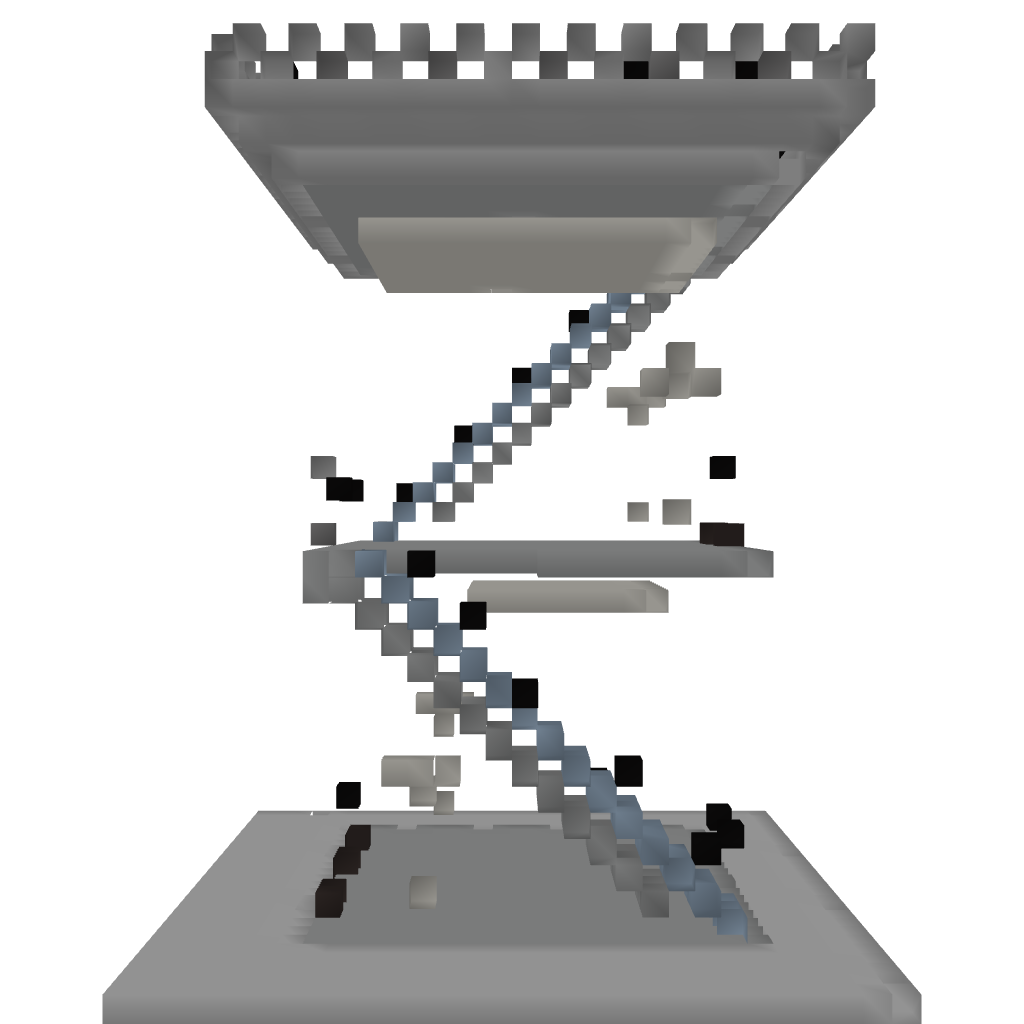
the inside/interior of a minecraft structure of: Castle Tower